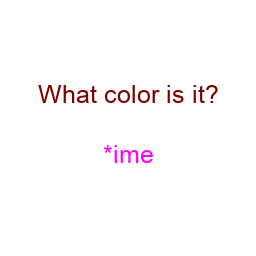
Color: magenta
Color name shown: lime
Background color: white
Question text color: maroon